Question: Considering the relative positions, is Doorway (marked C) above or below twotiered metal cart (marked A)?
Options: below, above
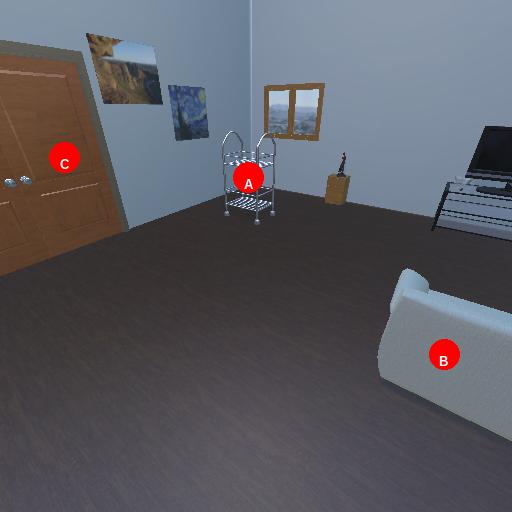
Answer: below